Question: I am trying to understand the keyword arguments that can be used in matplotlib radviz. I am using the well-known iris dataset, and the simple code below:
'''
import pandas as pd
plt.xkcd()
iris = pd.read_csv("iris.csv")
pd.tools.plotting.radviz(iris, "name")
'''
Generating the following chart:
How can I setup the dimensions (x, y) and the title of the chart? How can I specify the placement of the legend? What other arguments (if any) can be used with radviz?
Thank you very much for your help.
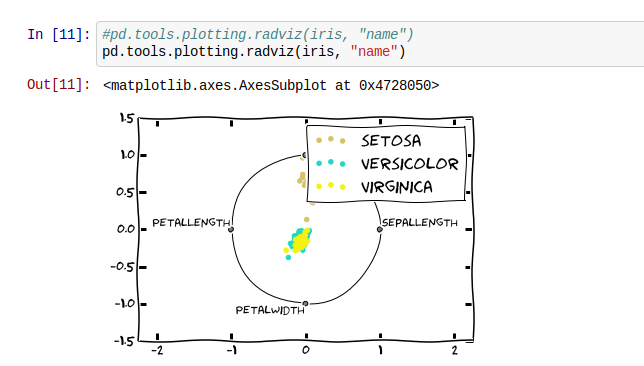
Answer: all the pandas plotting tools take an 'ax' argument, you can make the axis and pass to the plotting function:
'''
fig = plt.figure( )
ax = fig.add_axes( [.05, .05, .9, .9], title='whatever title' )
pd.tools.plotting.radviz( iris, 'name', ax=ax )
'''
then if you need to change the legend, you may do:
'''
ax.legend( loc='center right', fontsize='medium' )
'''
or change the title:
'''
ax.set_title( 'new title' )
'''
alternatively, i believe the plotting tools return the axis after plotting, so you may do
'''
ax = pd.tools.plotting.radviz( iris, 'name')
'''
and check 'dir( ax )' for some of the functionality available.
'''
with plt.xkcd( ):
ax = pd.tools.plotting.radviz(df, 'Name')
ax.legend( loc='center left', bbox_to_anchor=(0, 1),
fontsize='medium', fancybox=True, ncol=3 )
ax.set_xlim( -1.6, 1.6, emit=True, auto=False )
ax.set_title( 'iris - radviz', loc='right' )
'''